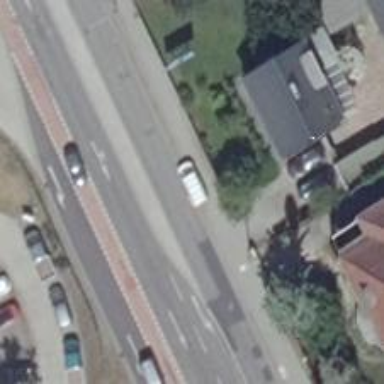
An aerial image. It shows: Primary road with asphalt surface.